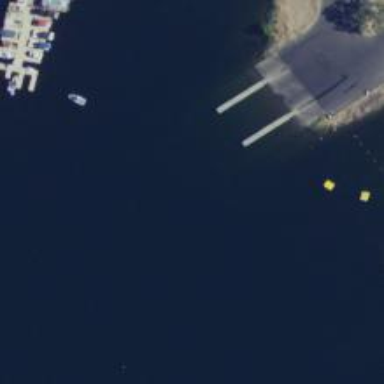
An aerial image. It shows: Slipway on leisure land.